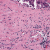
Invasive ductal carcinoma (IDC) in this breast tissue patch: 0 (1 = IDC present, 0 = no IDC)